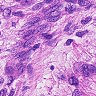
Metastatic tissue present: yes